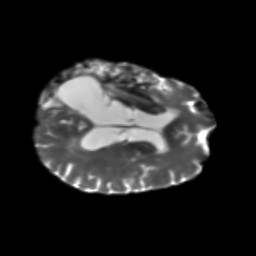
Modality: T2w
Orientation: axial
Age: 65
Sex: female
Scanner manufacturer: siemens
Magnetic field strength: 3 T
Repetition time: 5.47 s
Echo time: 0.0854 s